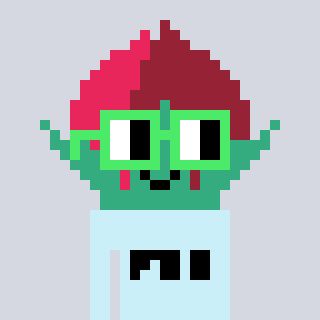
a pixel art character with square light green glasses, a rosebud-shaped head and a cold-colored body on a cool background